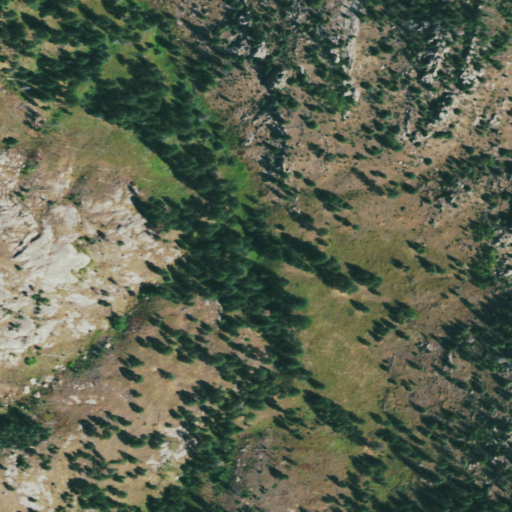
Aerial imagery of plain(s) in Colorado named Sullivan Park containing shrub, evergreen forest, woody wetlands, and grassland